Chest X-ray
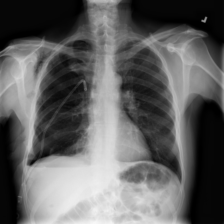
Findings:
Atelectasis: negative
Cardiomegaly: negative
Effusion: negative
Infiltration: negative
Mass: negative
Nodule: negative
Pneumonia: negative
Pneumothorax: positive
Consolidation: negative
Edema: negative
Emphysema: negative
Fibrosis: negative
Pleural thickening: negative
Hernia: negative